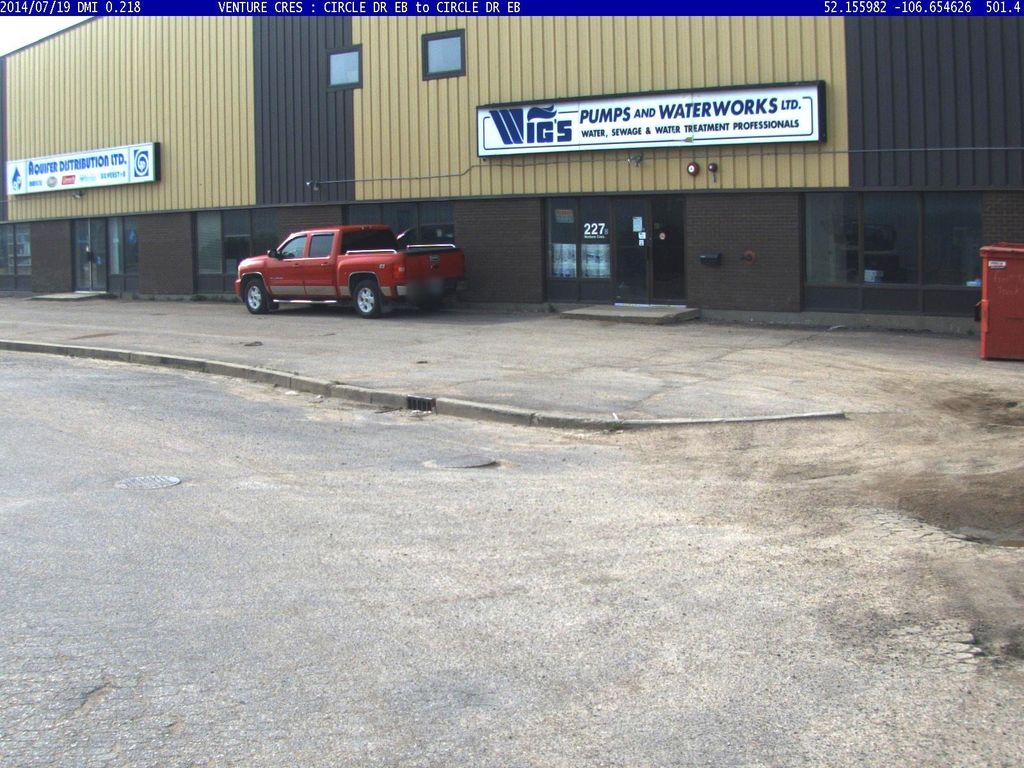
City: saskatoon